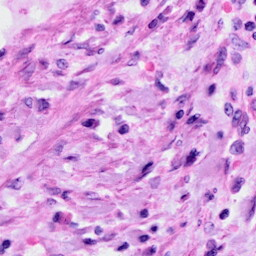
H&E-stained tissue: Cervix